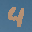
Label: 4